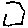
Label: hexagon